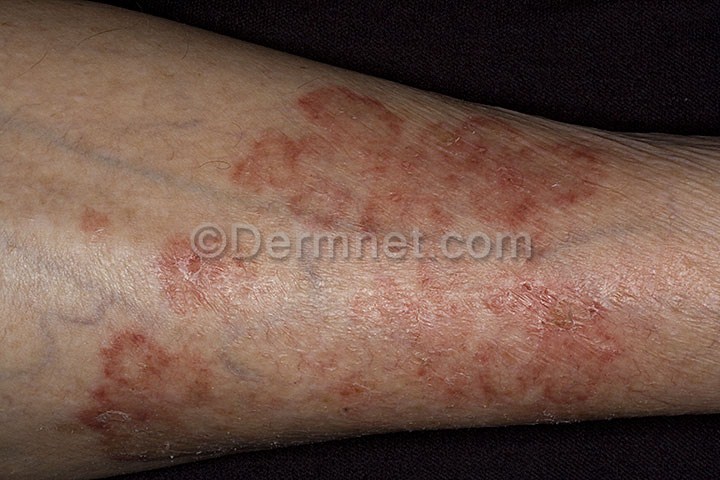
Disease: Tinea Ringworm Candidiasis and other Fungal Infections